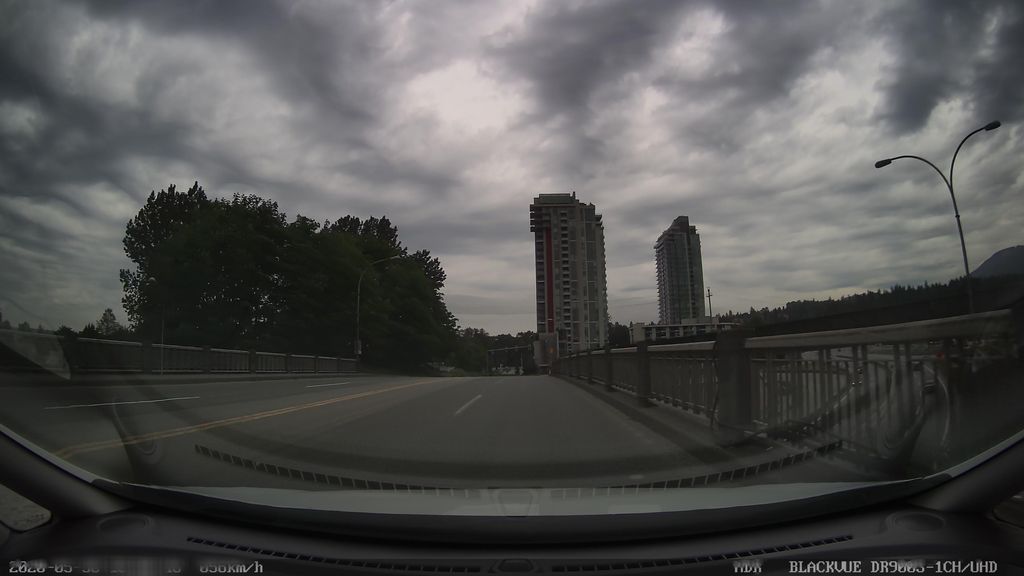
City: vancouver